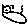
Label: cat